Aerial crown-view tile of a tropical tree (Barro Colorado Island, Panama), acquired 20250512:
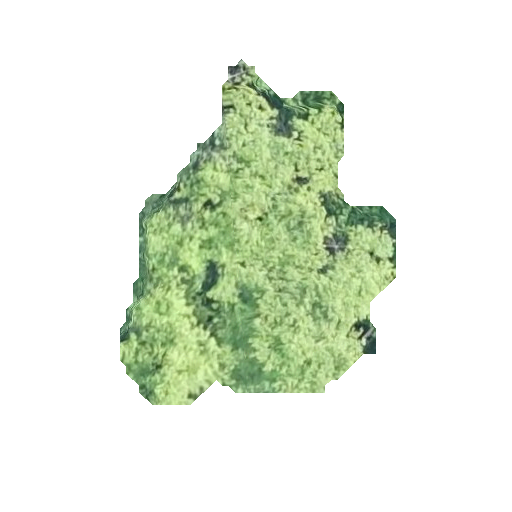
Species: Quararibea stenophylla
GBIF accepted scientific name: Quararibea stenophylla
Crown area: 91.399 m²